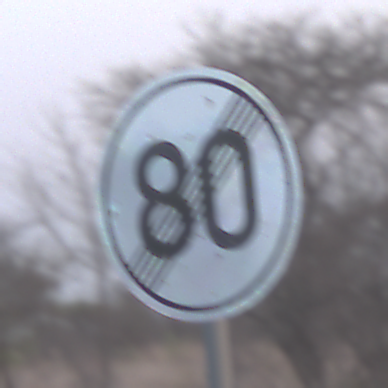
Verkehrszeichen: EndeGeschwindigkeit80
Umgebung: Outdoor, Nature
Tageszeit: SunriseSunset
Wetter: Clear
Licht: Natural
Jahreszeit: NotSpecified
Kontrast: LowContrast